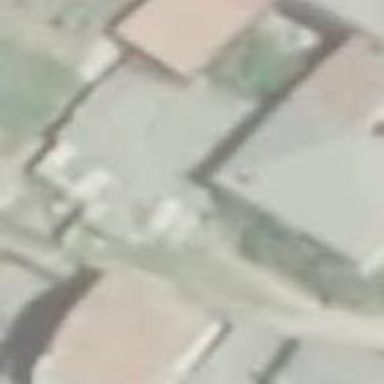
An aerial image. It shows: Building.